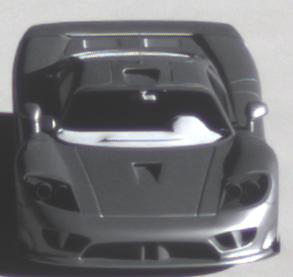
Make: Saleen
Model: S7
Detailed model: -
Model produced from: 2000
Model produced until: 2008
Doors: 2
Color: gray
Road condition: dry road
Daytime: morning or afternoon
Contrast: high contrast